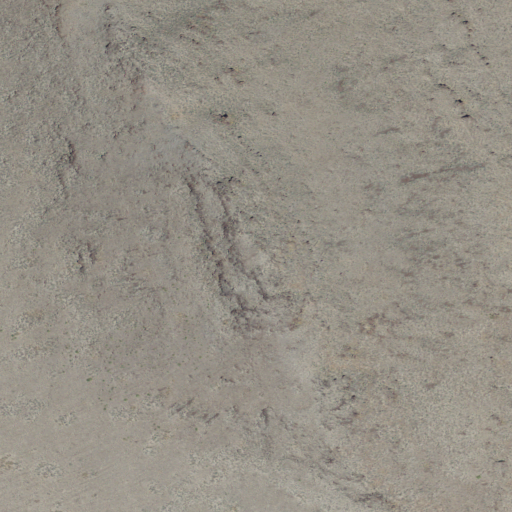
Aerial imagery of mountain in Oregon named Diablo Peak containing only shrub